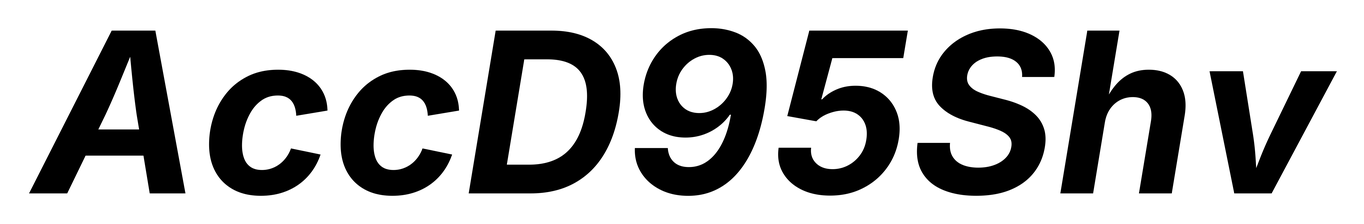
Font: Inter-Italic_Bold_Italic